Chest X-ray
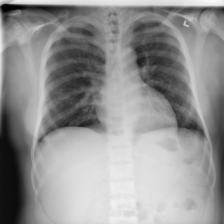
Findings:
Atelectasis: negative
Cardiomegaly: negative
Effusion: negative
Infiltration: negative
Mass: negative
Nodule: negative
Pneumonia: negative
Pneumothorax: negative
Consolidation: negative
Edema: negative
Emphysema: negative
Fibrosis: negative
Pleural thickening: negative
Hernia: negative